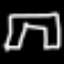
Label: pants